Question: I'm exploring the Frisby tool
I am trying out a simple test (below) and when the test fails the failures count is 0
'''
var frisby = require('frisby');
describe ('Endpoints page', function (){
it('1- Endpoint main board', function() {
return frisby.get('https://SDF.DSF')
.expect('status', 200);
});
it('2- verify random endpoints working properly', function() {
return frisby.get('https://DF.DSF')
.expect('status', 100);
});
});
'''

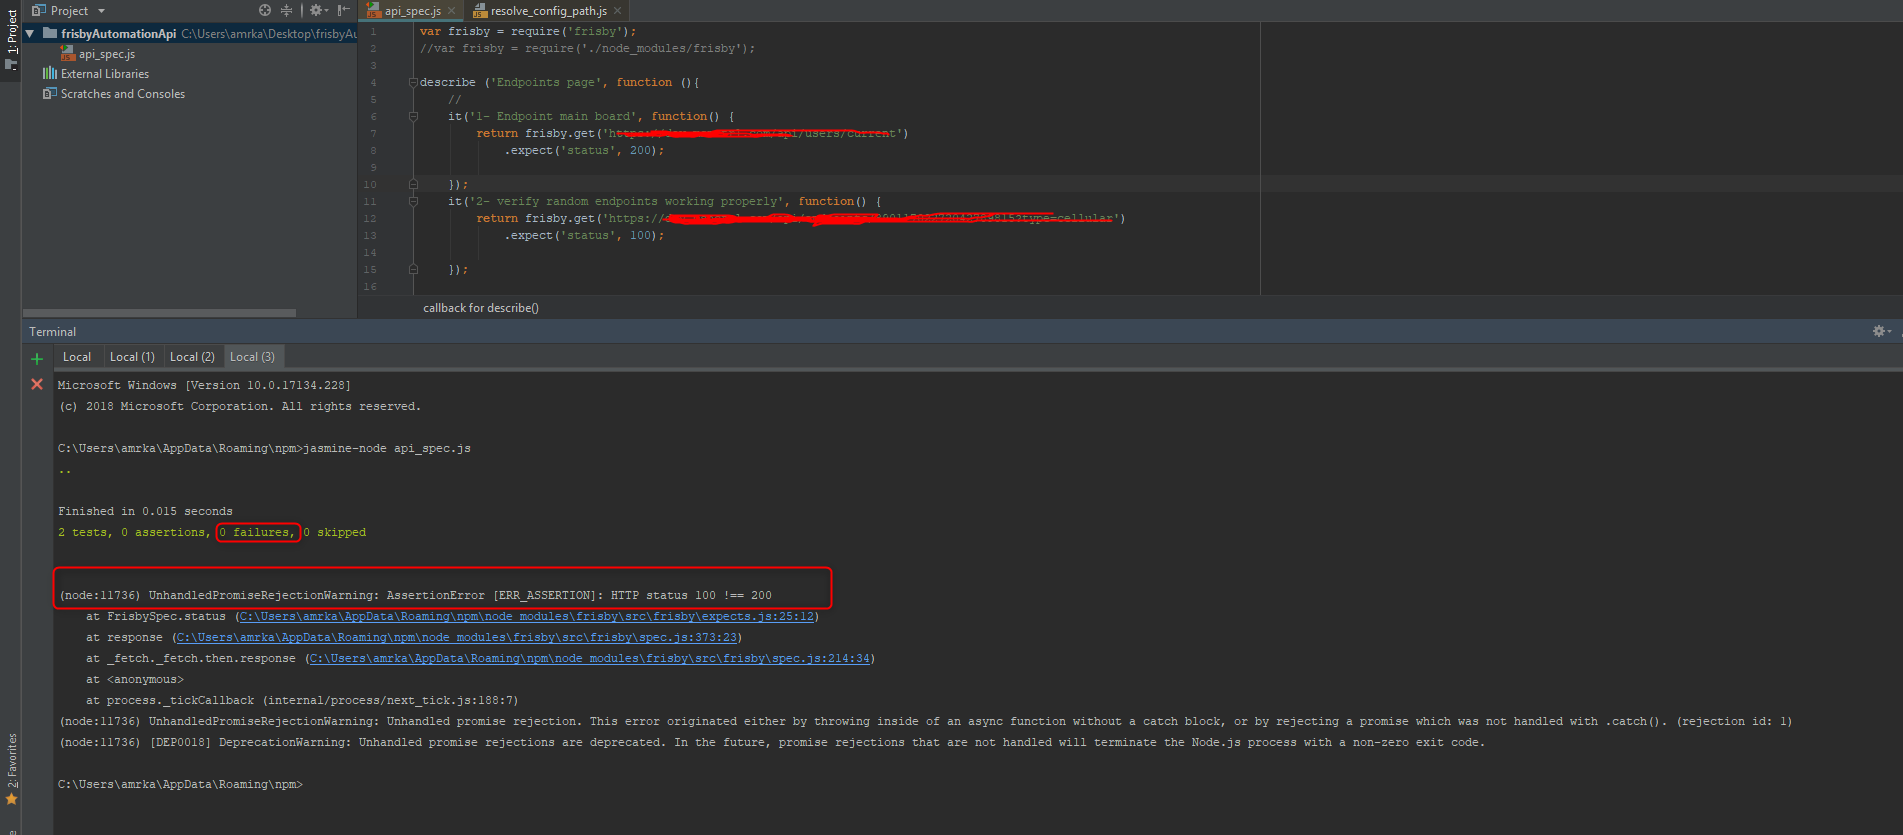
Answer: Solved by executing the code using jest not jasmine command